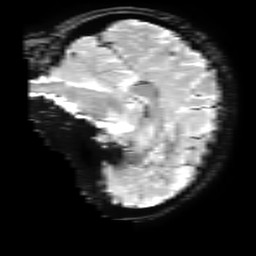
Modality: T2starw
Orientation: sagittal
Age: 26
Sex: female
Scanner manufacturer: ge
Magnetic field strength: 3 T
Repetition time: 0.65 s
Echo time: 0.02 s